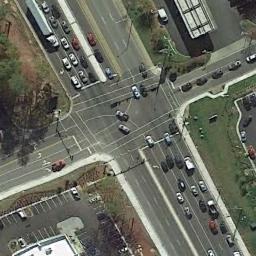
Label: intersection